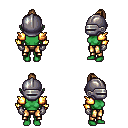
a pixel art fantasy rpg character, female body template, orc, green skin, gold arm armor, gold greaves, blonde short topknot hairstyle, metal helm, metal gloves, four views (front, back, left, right), 2x2 character sprite sheet, small pixel art, hard edges, no anti-aliasing